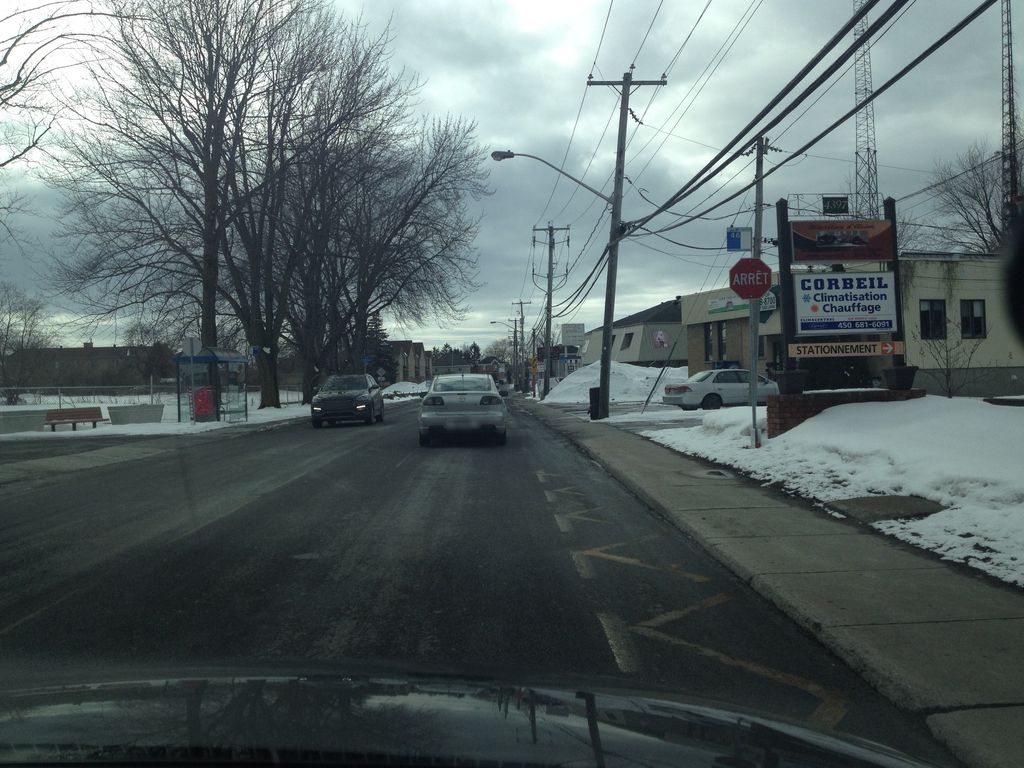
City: montreal